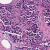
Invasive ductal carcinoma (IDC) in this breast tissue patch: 1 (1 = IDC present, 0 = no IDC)